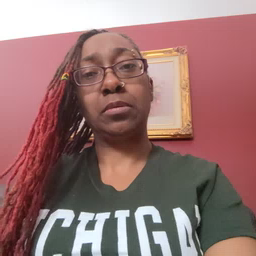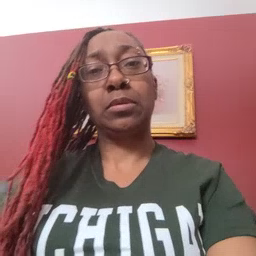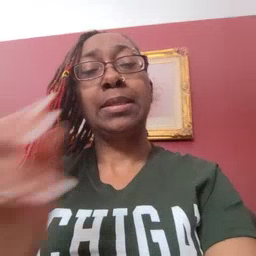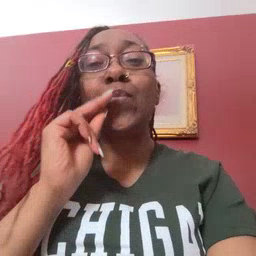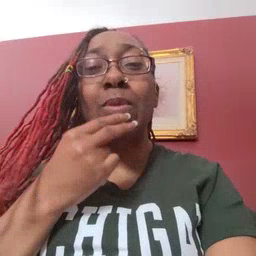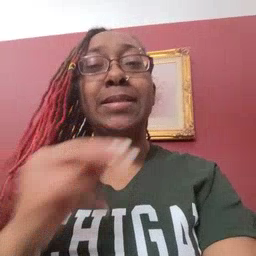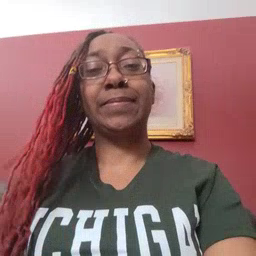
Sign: kiss